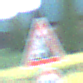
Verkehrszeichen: SteinschlagRechts
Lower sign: Geschwindigkeit80
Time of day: MorningAfternoon
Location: Outdoor (Nature)
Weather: Clear
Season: NotSpecified
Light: Natural